Interaction volume radius: 5 \u00c5
Interaction volume height: 15 \u00c5
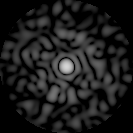
Disorder parameter: 0.7576